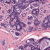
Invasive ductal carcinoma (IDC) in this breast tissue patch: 1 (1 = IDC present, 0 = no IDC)